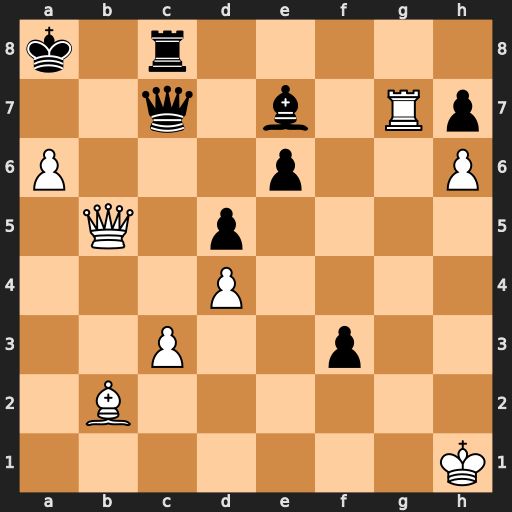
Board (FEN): k1r5/2q1b1Rp/P3p2P/1Q1p4/3P4/2P2p2/1B6/7K
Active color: w
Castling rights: -
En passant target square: -
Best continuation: Qb7+ Qxb7 axb7+